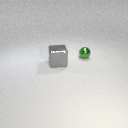
small green metal sphere behind large gray metal cube